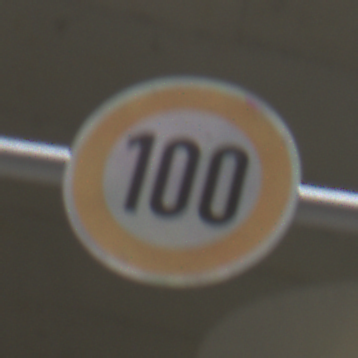
Verkehrszeichen: Geschwindigkeit100
Umgebung: Roofed, Urban
Tageszeit: Midday
Wetter: Overcast
Licht: Artificial
Jahreszeit: NotSpecified
Kontrast: MediumContrast